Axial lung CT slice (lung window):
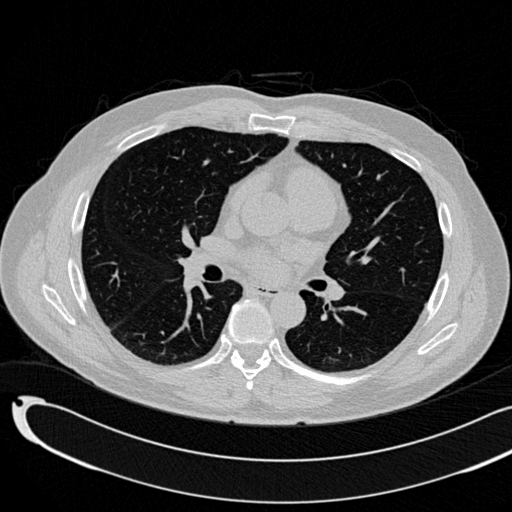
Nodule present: no